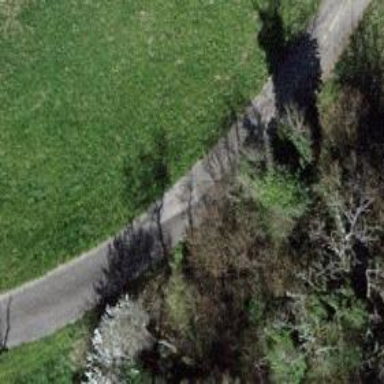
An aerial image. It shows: Service road with grade1 tracktype.